Question: I have the following scenario:
My page has a dropdown list that allows user to choose a category.
For each category, there is a set of attributes, whose values should be fetched from the user. The number of attributes are different for each category.
Depending on the category the user chooses, a set of dropdown lists should be created corresponding to the attributes and filled with corresponding attribute values.

Since it is required that the page should not reload, I plan to fetch the data (from SQL Server 2008) using AJAX (?). I'm new to ASP.NET and have not used AJAX though I'm comfortable with C#. Need advice on how to proceed.
EDIT: Is <URL> useful if I need to dynamically generate combo boxes?
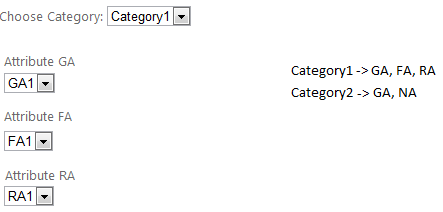
Answer: You can use 'UpdatePanel' or 'PageMethods'
in both cases and in any case, I would say, you do need to know JavaScript when you want to use AJAX and make dynamic web applications. It take some time but it pays off don't worry.
you can search here in SO about PageMethod, for example see this one:
<URL>